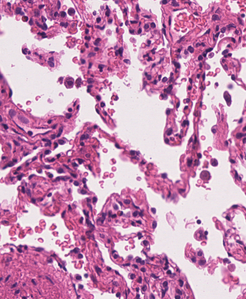
Tumor epithelial tissue: no
Tumor-associated stroma tissue: no
Normal tissue: yes